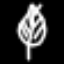
Label: leaf